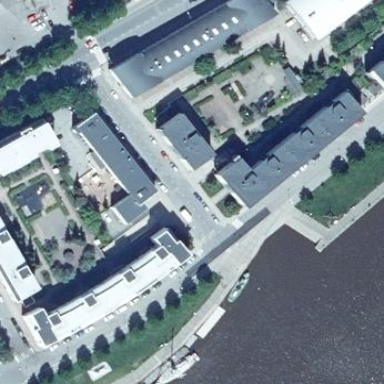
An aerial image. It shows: Building with apartments and flat roof.